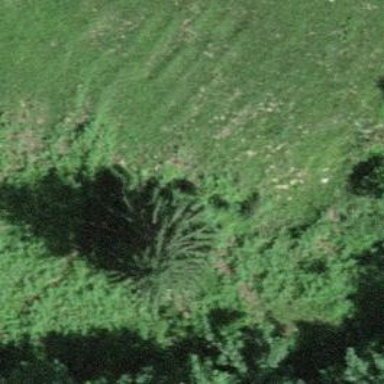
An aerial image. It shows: Single tag "natural: tree."